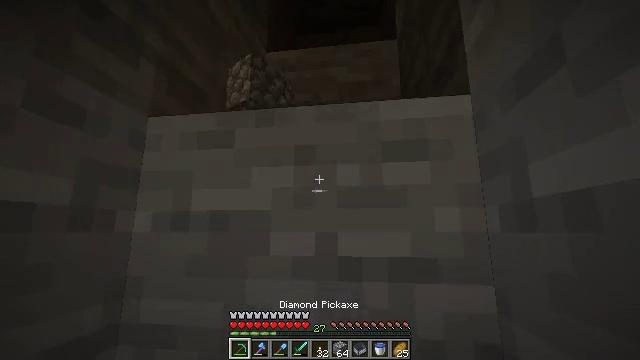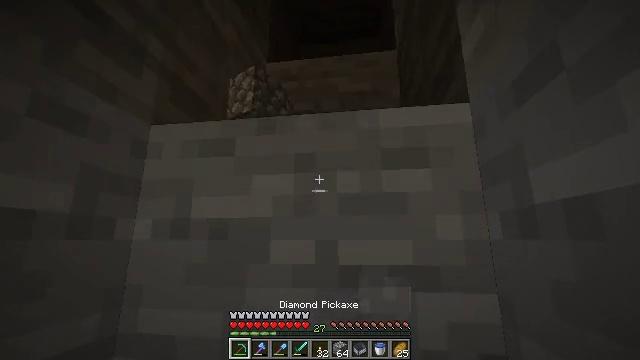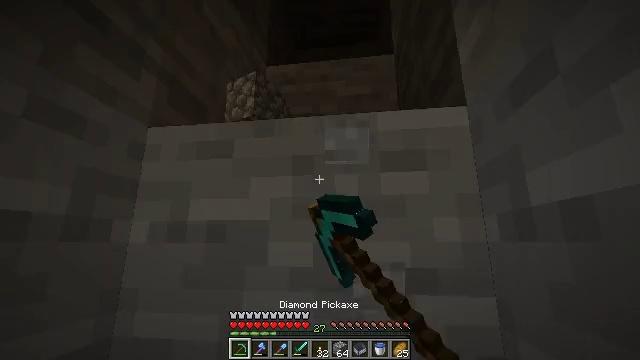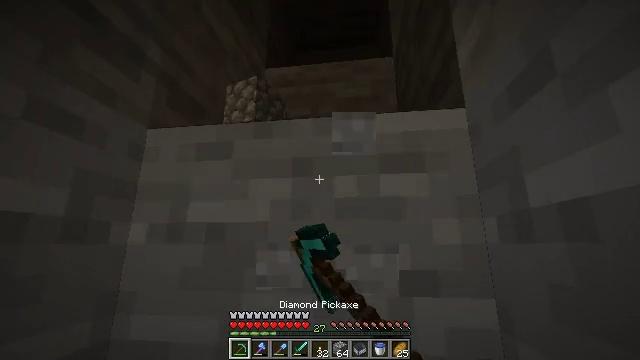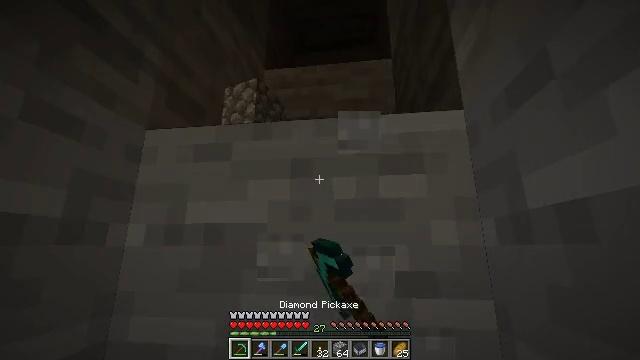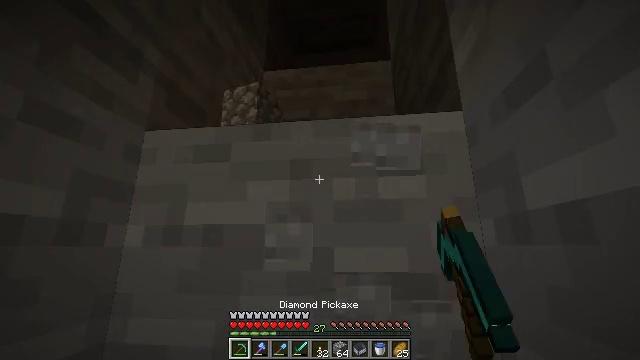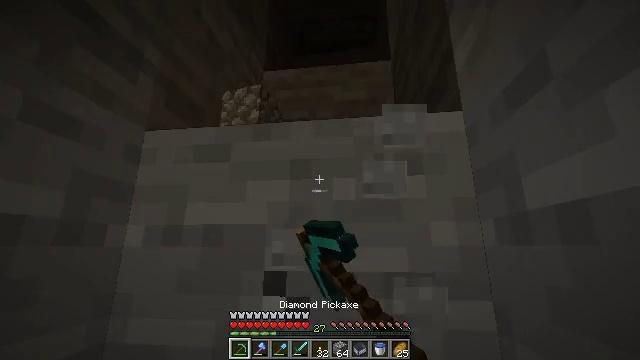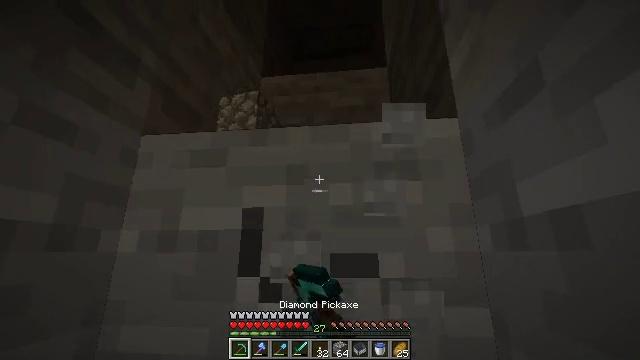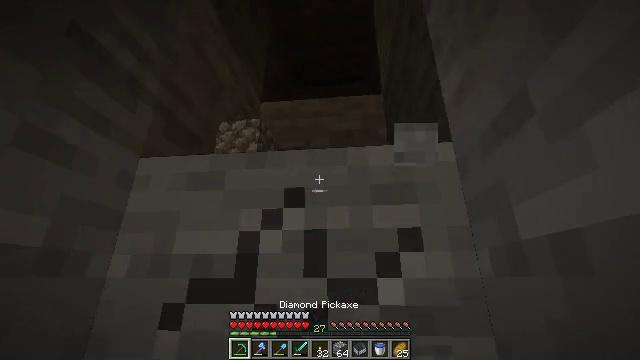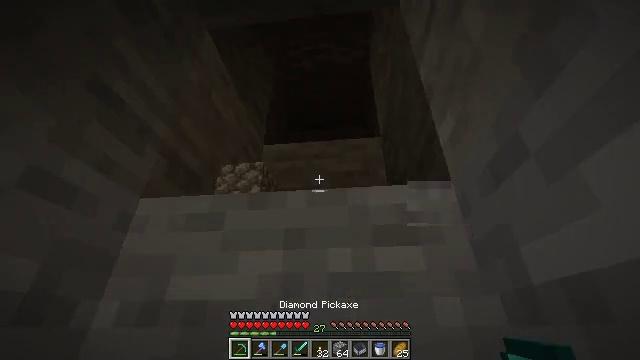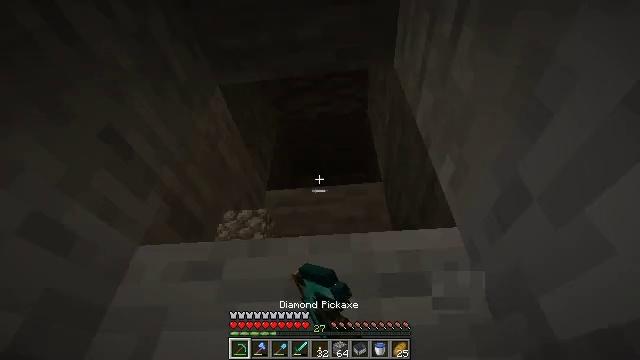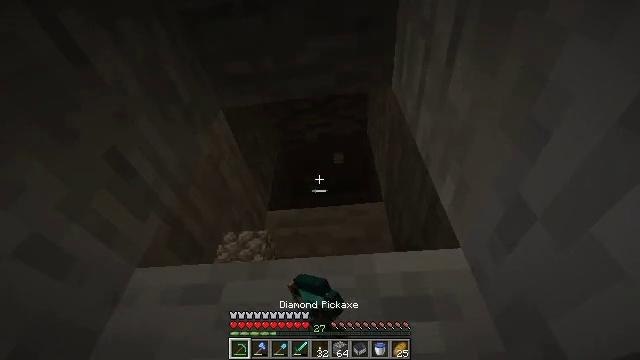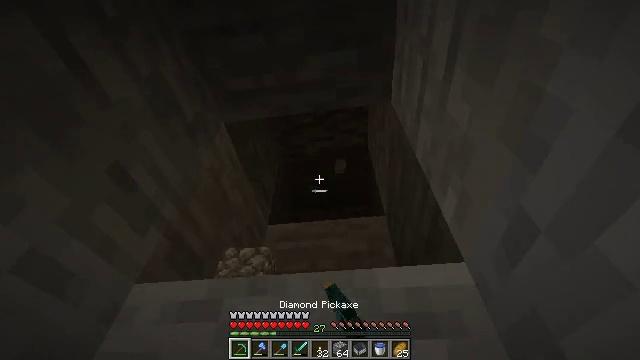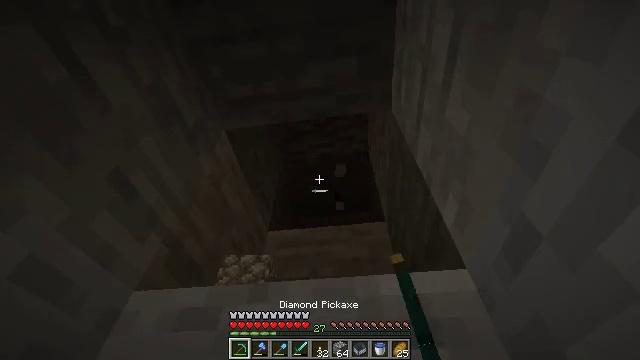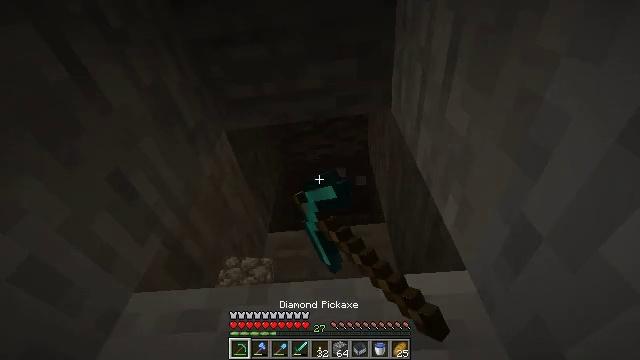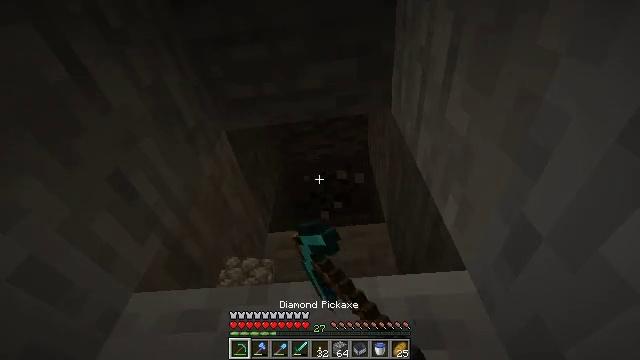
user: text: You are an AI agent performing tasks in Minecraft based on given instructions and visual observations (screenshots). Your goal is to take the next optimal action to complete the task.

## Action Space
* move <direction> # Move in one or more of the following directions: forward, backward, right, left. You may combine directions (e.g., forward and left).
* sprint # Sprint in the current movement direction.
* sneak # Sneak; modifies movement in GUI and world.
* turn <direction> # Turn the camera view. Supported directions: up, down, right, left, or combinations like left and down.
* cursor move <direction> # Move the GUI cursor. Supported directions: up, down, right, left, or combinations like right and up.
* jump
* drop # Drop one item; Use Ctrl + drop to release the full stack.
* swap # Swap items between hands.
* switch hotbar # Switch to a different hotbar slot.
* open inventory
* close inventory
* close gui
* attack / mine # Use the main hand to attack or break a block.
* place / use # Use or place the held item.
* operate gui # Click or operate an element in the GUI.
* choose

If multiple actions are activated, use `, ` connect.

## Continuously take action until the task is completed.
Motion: motion action
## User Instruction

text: Break the stone block.
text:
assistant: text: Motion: turn up, attack / mine
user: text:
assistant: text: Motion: attack / mine
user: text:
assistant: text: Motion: attack / mine
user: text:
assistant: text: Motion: attack / mine
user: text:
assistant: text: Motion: attack / mine
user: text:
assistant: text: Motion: attack / mine
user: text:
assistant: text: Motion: turn up, attack / mine
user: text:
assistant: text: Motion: turn up, attack / mine
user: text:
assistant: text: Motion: turn up, attack / mine
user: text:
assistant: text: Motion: turn up, attack / mine
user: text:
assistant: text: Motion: turn up, attack / mine
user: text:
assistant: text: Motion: turn up, attack / mine
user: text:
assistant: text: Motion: turn up, attack / mine
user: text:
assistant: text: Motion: attack / mine
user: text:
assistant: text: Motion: attack / mine
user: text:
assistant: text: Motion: attack / mine
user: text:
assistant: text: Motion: attack / mine
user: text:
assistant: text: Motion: attack / mine
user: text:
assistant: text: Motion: attack / mine
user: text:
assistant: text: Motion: attack / mine
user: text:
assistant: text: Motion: turn down
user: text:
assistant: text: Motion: turn left and down
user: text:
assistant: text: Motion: turn left and down
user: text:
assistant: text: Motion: turn down
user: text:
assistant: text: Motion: turn right and down
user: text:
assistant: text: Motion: attack / mine
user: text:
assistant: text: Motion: attack / mine
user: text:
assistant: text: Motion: attack / mine
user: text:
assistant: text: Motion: turn up, attack / mine
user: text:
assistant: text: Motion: turn up, attack / mine